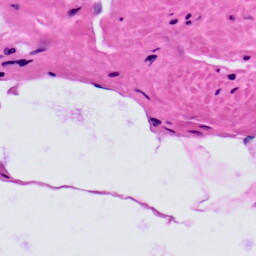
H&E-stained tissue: Prostate